Question: I'd like to write an axis label over two lines with an 'expression()' statement. However, 'plotmath' and 'expression' won't allow this (e.g. subscripted text appears on the far right). I found <URL> addressed a different permutation of multi-line expression statements, but again the work around provided doesn't apply here.
Example:
'''
p <- ggplot(mtcars,aes(x=wt,y=mpg))+
geom_point()+
xlab(expression(paste("A long string of text goes here just for the purpose
of illustrating my point Weight "[reported])))
try(ggsave(plot=p,filename=<some file>,height=4,width=6))
'''
yields an image where subscript "reported" is kicked out to the right when I'd like it to sit next to the previous word.

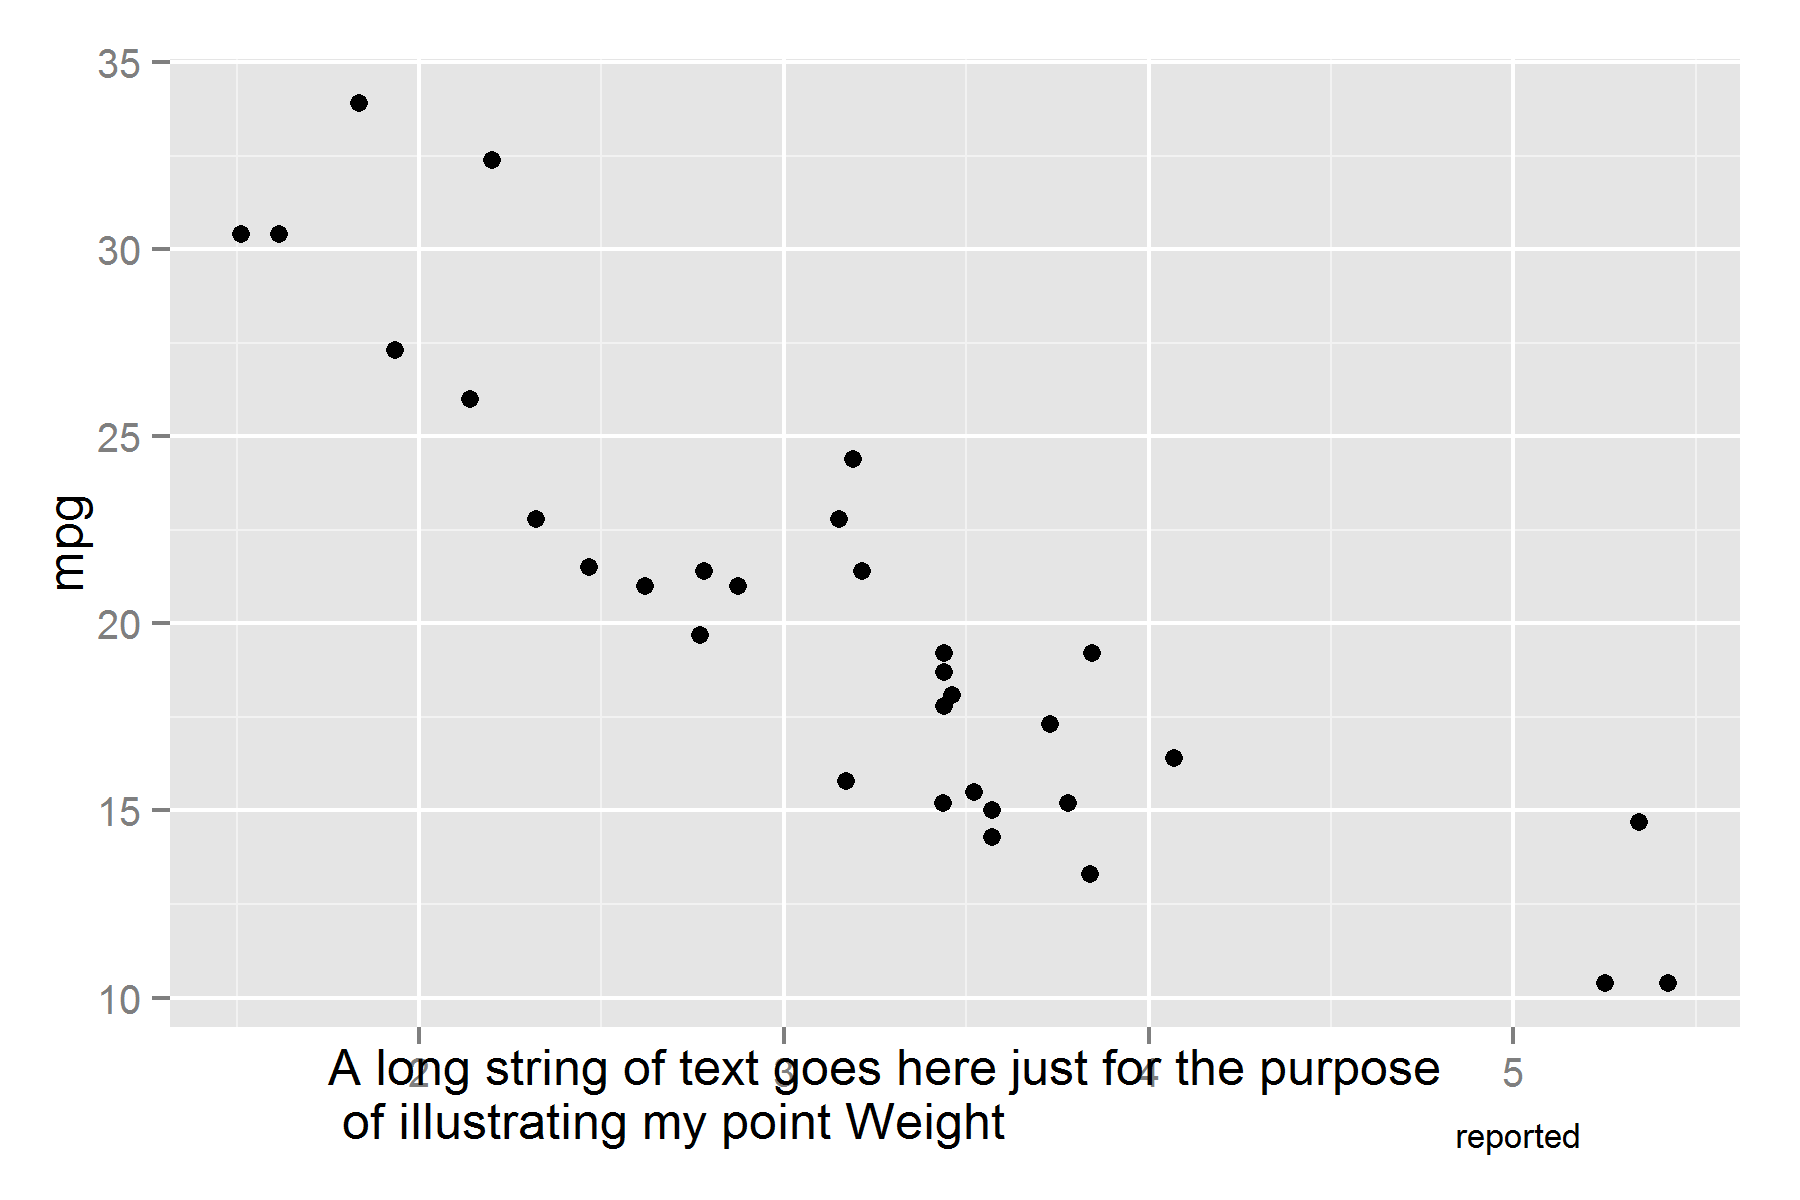
Answer: I think this is a bug. (Or a consequence of the fact that "multi-line expressions are not supported", as stated in the conversation you linked to).
The workaround that Gavin Simpson alluded to is:
'''
#For convenience redefine p as the unlabeled plot
p <- ggplot(mtcars,aes(x=wt,y=mpg))+geom_point()
#Use atop to fake a line break
p + xlab(expression(atop("A long string of text for the purpose", paste("of illustrating my point" [reported]))))
'''

It is possible to use true line breaks with subscripts. In the short example below, which has the same form as your example, the subscript is correctly placed adjacent to the rest of the text but the two lines of text are not centered correctly:
'''
p + xlab(expression(paste("line1
line2 a" [b])))
'''

I think that in both cases, the subscript is placed wrong when the upper line of text is longer than the lower line of text. Compare
'''
p + xlab(expression(paste("abc
abcd" [reported])))
'''

'''
p + xlab(expression(paste("abc
ab" [reported])))
'''

The subscript always ends up aligned just to the right of the right end of the upper line.
'''
p + xlab(expression(paste("abcdefghijklmnop
ab" [reported])))
'''